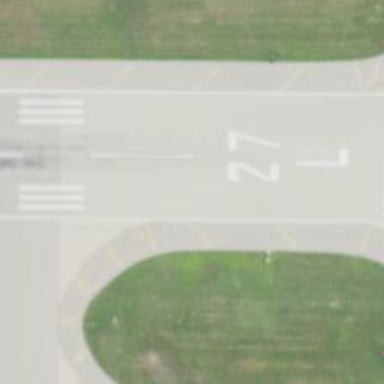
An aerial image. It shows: Image of taxiway at airport.